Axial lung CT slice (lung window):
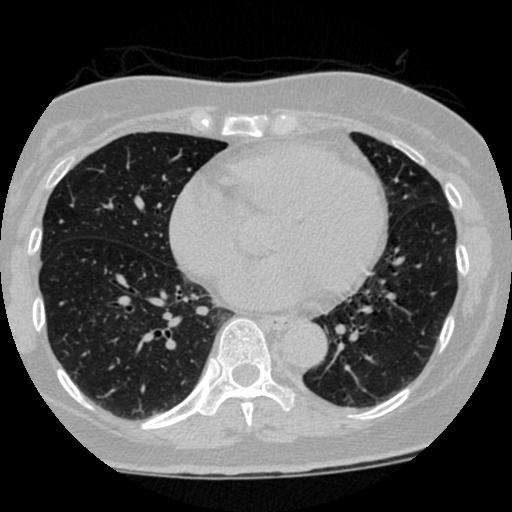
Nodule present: no